Interaction volume radius: 10 \u00c5
Interaction volume height: 10 \u00c5
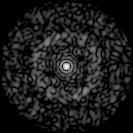
Disorder parameter: 0.8387